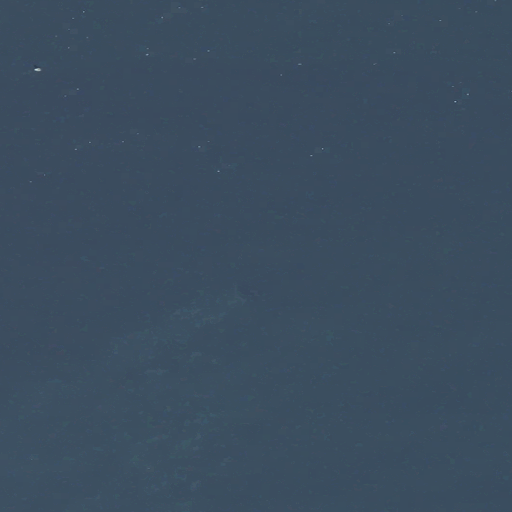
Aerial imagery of bar in Maine named Simms Rock containing only open water